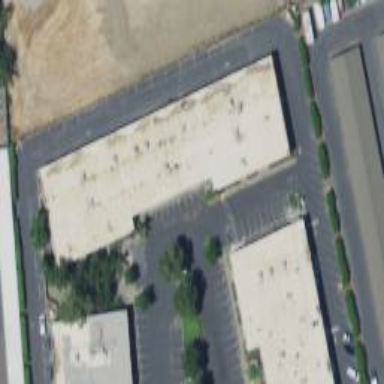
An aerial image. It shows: Commercial building.